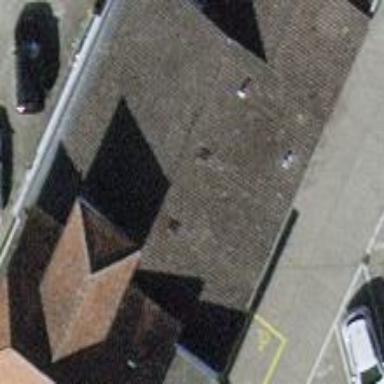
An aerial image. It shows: Building.